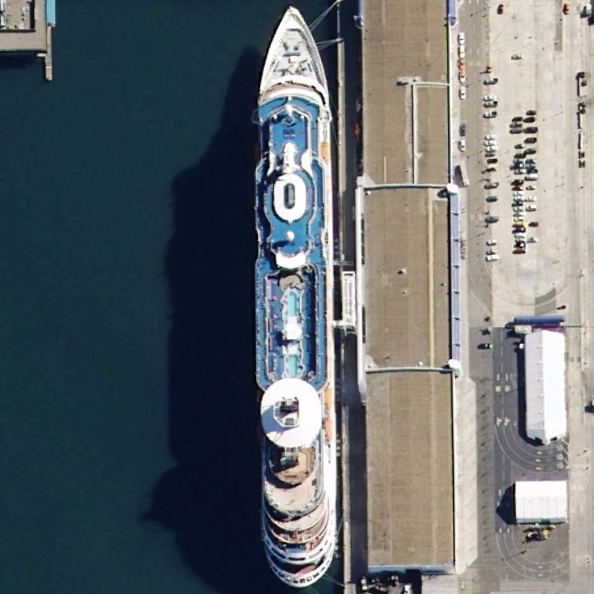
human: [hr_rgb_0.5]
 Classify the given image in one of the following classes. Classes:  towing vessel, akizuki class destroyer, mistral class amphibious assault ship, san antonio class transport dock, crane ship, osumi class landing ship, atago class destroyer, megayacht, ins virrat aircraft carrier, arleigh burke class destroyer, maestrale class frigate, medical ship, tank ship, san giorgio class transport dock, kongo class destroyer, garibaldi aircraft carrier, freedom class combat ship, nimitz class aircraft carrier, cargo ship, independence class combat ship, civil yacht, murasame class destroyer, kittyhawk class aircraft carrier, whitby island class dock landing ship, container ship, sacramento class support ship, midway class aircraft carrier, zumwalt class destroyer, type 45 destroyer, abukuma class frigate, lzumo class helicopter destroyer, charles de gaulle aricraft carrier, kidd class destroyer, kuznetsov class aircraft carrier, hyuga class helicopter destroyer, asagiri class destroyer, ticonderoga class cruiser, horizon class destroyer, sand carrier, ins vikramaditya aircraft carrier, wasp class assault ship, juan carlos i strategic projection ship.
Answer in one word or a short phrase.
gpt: Megayacht